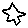
Label: star